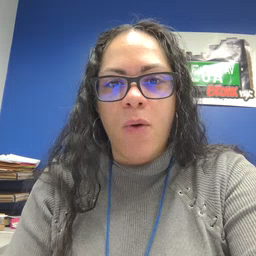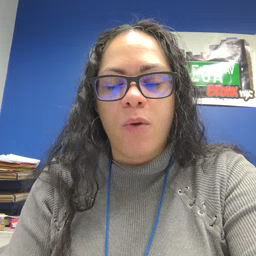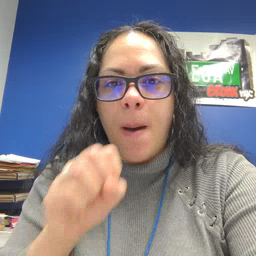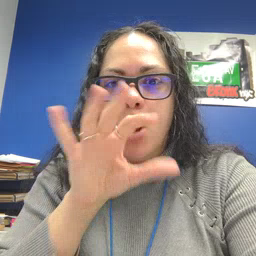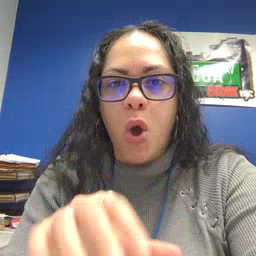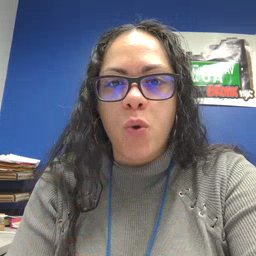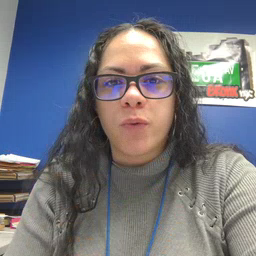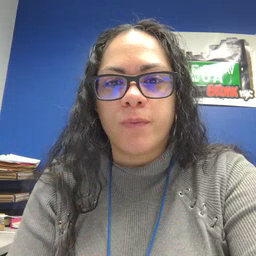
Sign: blow